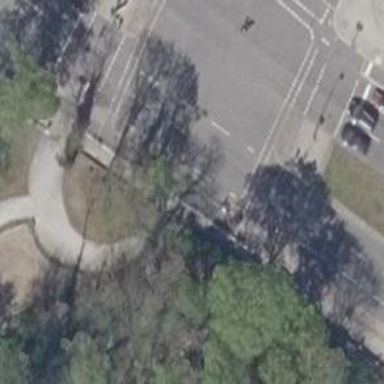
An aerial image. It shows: Primary highway with asphalt surface. There is cycle track on the right side.